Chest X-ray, AP view. Patient: 54 years old, sex F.
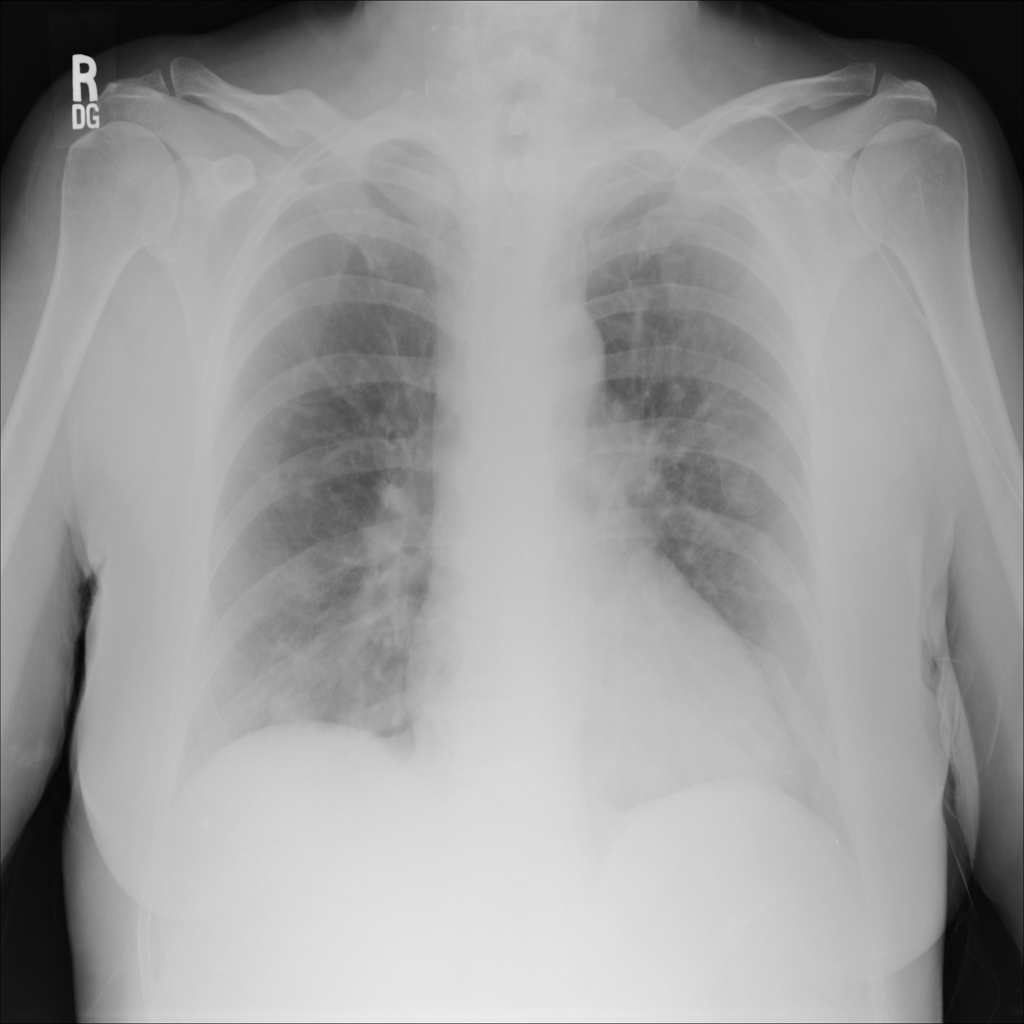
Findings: No Finding